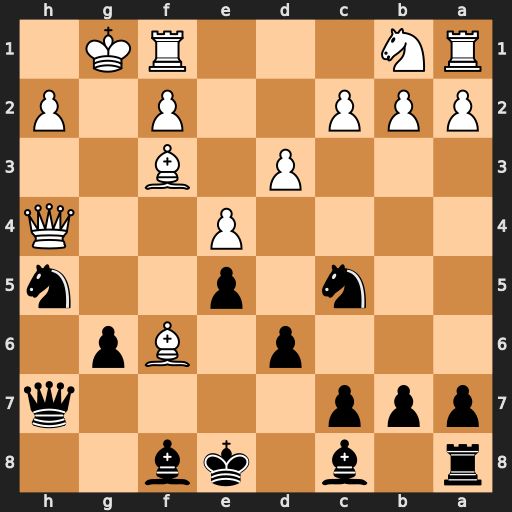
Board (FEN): r1b1kb2/ppp4q/3p1Bp1/2n1p2n/4P2Q/3P1B2/PPP2P1P/RN3RK1
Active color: b
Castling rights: q
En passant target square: -
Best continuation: Nxf6 Qxh7 Nxh7